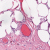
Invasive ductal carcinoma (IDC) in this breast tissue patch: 0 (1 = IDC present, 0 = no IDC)